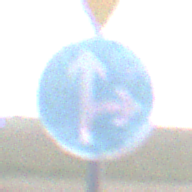
Verkehrszeichen: VorgeschriebeneFahrtrichtungGeradeausOderRechts
Zusatzzeichen oben: VorfahrtGewaehren
Umgebung: Outdoor, Nature
Tageszeit: SunriseSunset
Wetter: Overcast
Licht: Natural
Jahreszeit: NotSpecified
Kontrast: LowContrast